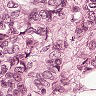
Metastatic tissue present: yes